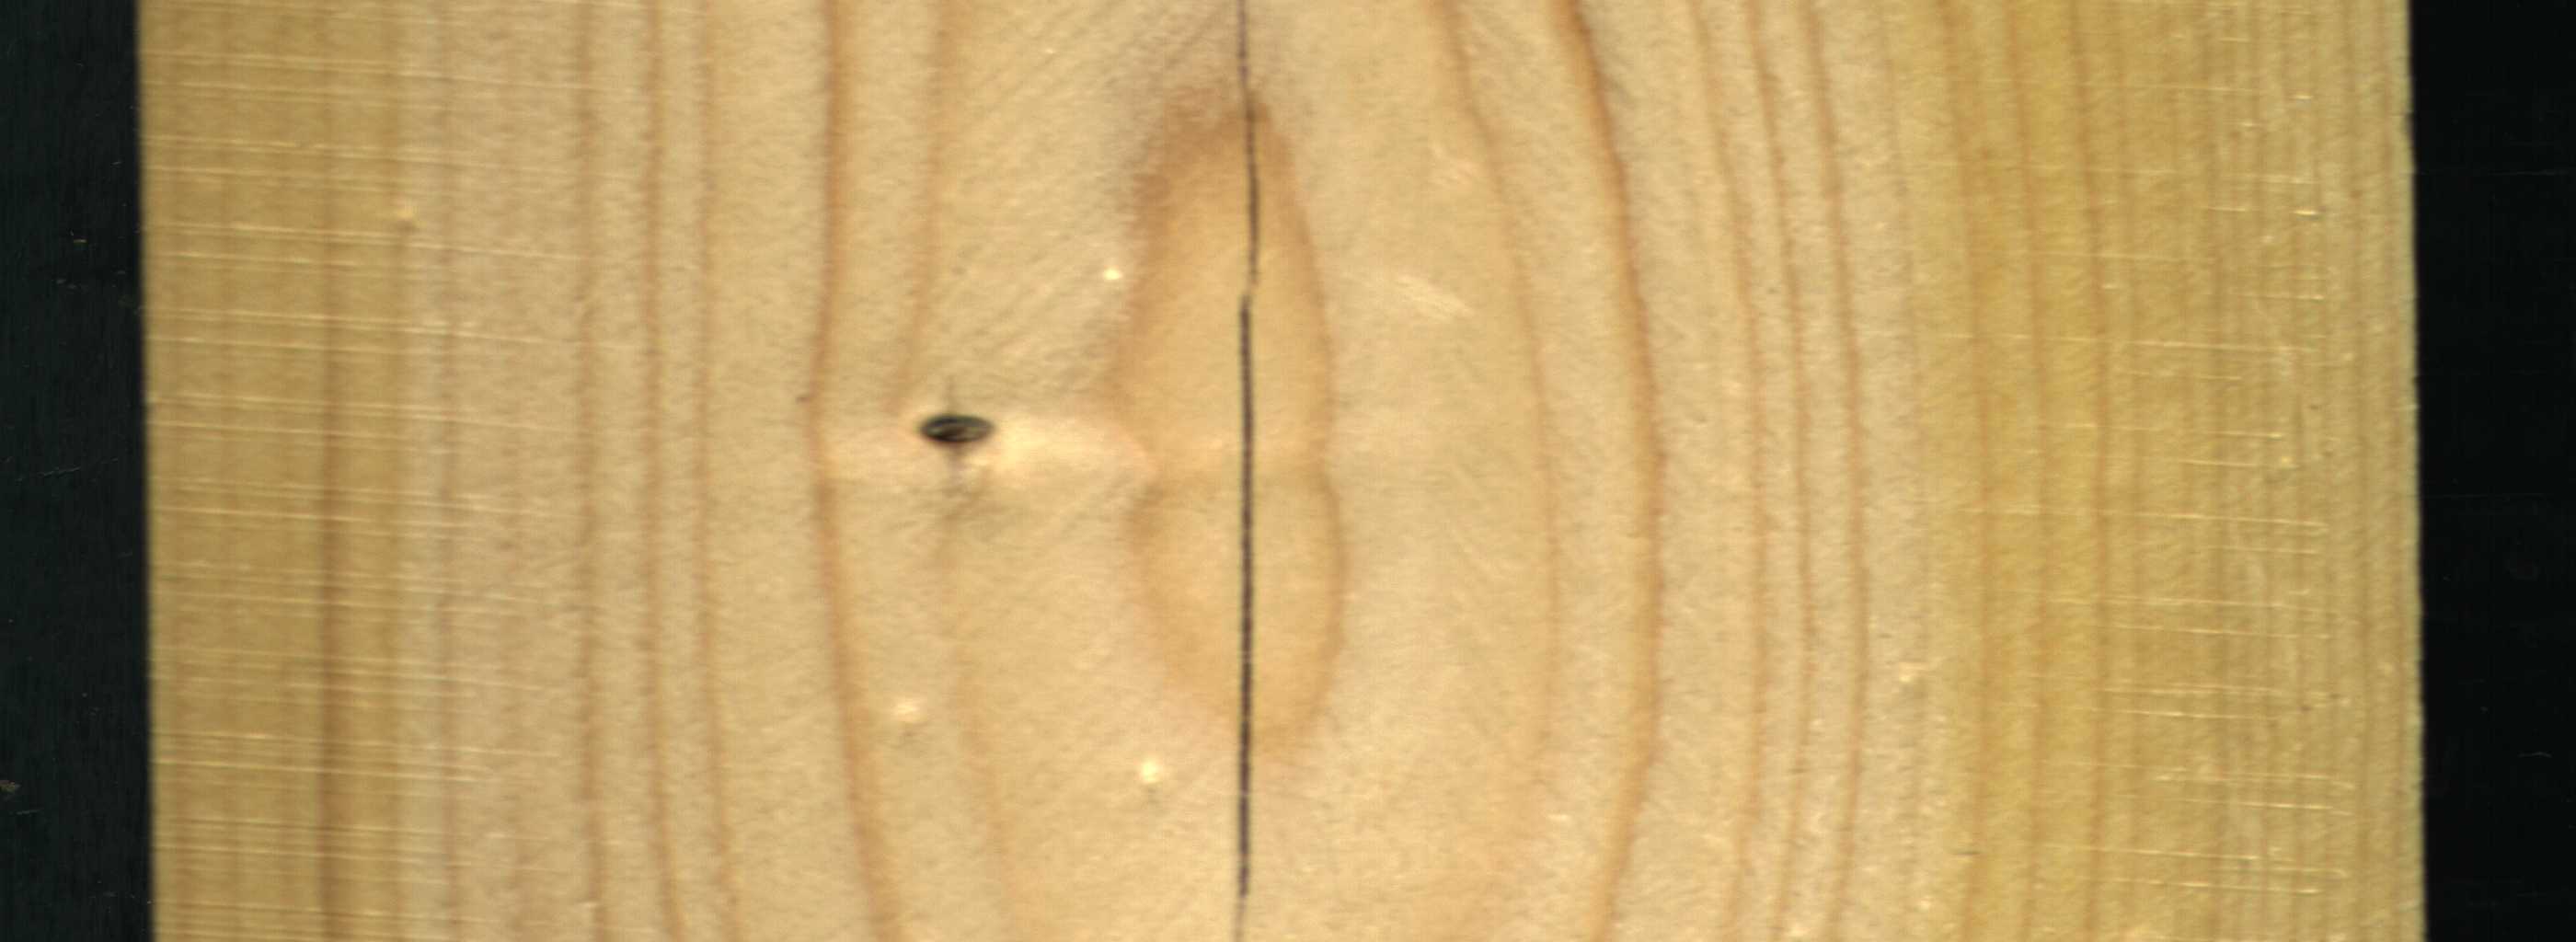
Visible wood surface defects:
Crack
Dead_Knot